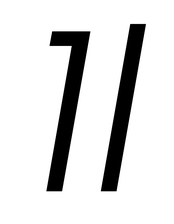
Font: Poppins-LightItalic